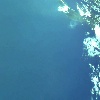
Label: water